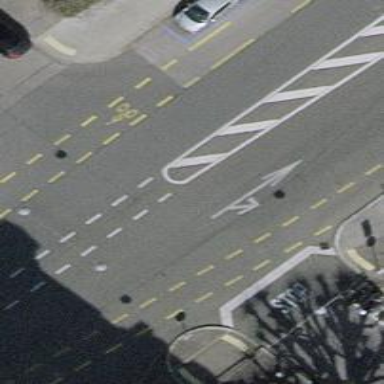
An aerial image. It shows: Secondary road with asphalt surface. It has lanes for both sidewalk and cycleway.